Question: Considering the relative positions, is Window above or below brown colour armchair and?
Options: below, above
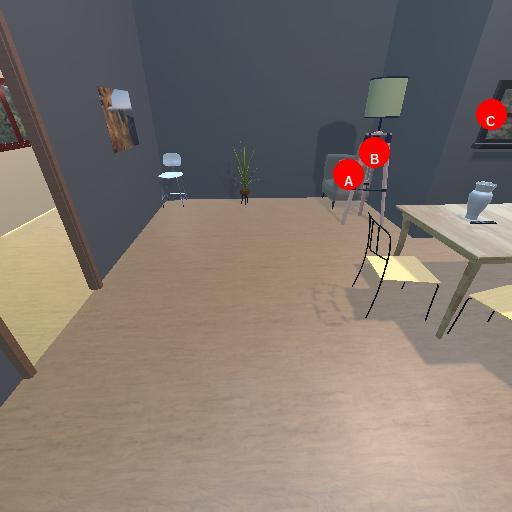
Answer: below